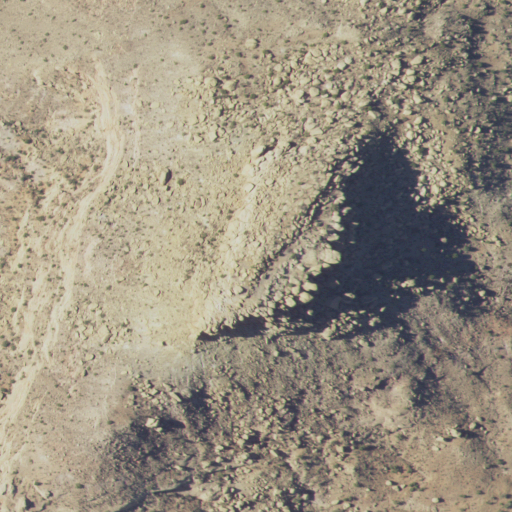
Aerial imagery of mountain in New Mexico named White Rock containing shrub and evergreen forest